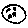
Label: moon